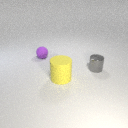
small gray metal cylinder to the right of large yellow rubber cylinder